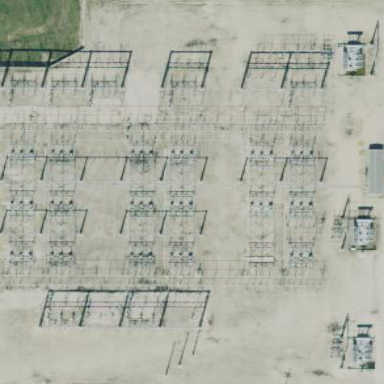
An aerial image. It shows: Busbar power line with 3 cables.